Field crop: tomato
Growth stage: 1
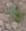
Species: solanum